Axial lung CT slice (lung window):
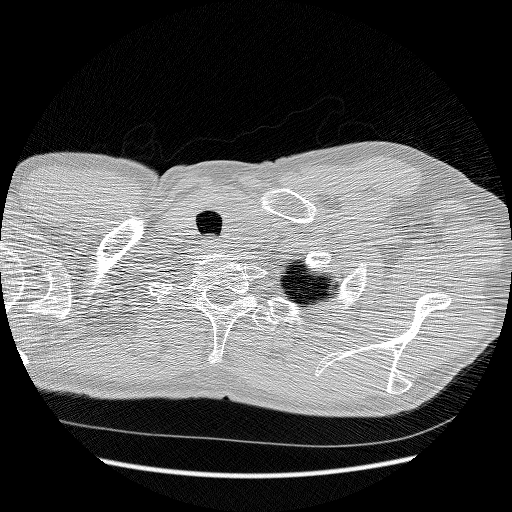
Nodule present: no